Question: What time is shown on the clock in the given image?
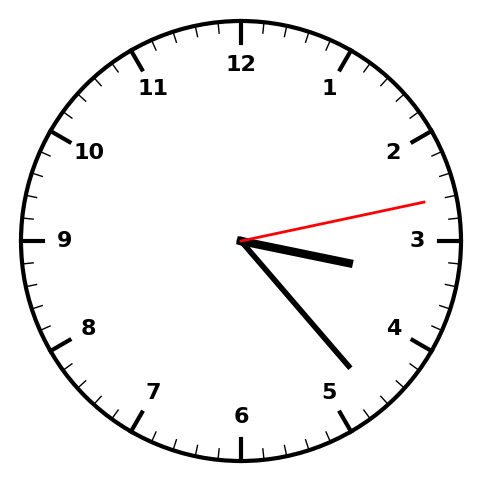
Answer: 03:23:13